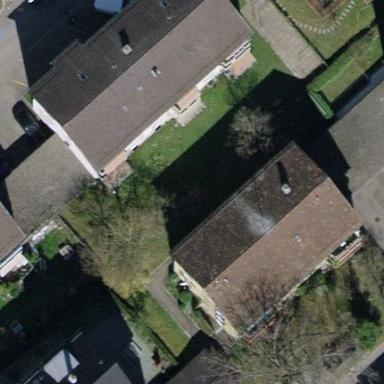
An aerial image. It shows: Building with apartments featuring tiled roof.